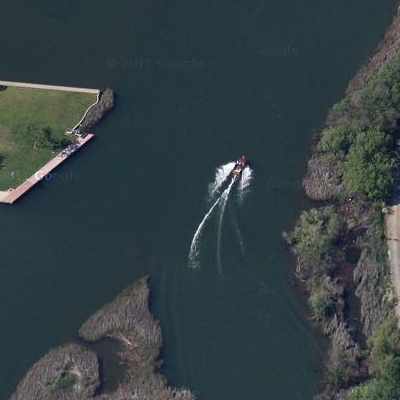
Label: RiverLake